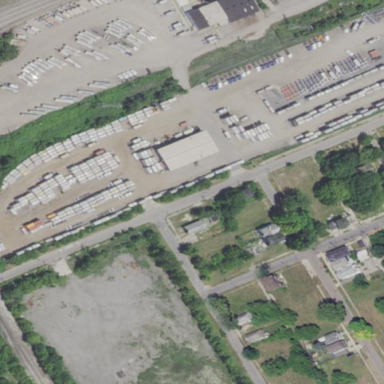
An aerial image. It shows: Industrial area designated as container yard.